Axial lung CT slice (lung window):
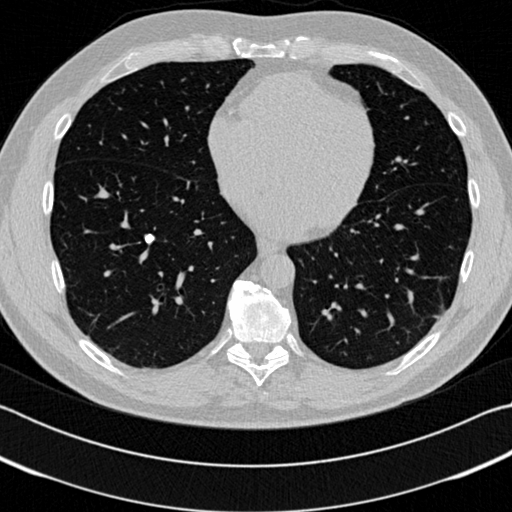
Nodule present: no